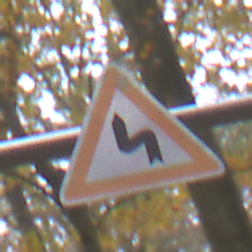
Verkehrszeichen: DoppelkurveZunaechstLinks
Umgebung: Outdoor, Nature
Tageszeit: MorningAfternoon
Wetter: Overcast
Licht: Natural
Jahreszeit: Autumn
Kontrast: LowContrast